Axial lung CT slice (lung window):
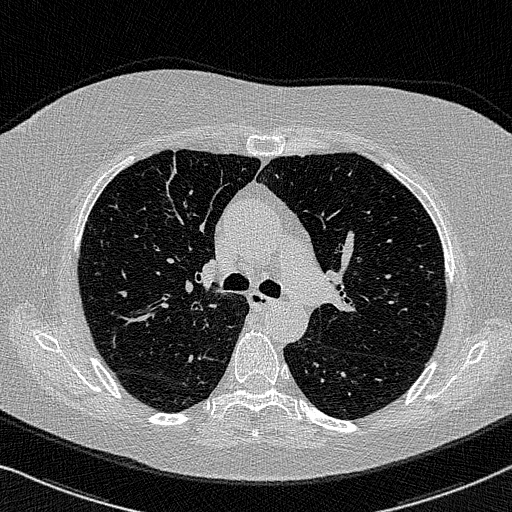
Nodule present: no